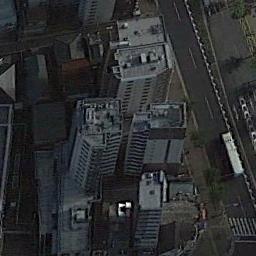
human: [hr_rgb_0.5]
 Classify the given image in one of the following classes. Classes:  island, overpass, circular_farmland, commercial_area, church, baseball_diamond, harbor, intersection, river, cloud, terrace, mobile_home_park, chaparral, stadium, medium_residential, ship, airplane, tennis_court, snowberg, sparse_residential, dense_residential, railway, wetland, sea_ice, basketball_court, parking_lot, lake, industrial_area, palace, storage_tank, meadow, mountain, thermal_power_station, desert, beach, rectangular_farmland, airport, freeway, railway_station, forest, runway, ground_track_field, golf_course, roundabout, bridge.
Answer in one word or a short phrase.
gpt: commercial_area